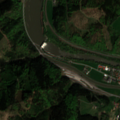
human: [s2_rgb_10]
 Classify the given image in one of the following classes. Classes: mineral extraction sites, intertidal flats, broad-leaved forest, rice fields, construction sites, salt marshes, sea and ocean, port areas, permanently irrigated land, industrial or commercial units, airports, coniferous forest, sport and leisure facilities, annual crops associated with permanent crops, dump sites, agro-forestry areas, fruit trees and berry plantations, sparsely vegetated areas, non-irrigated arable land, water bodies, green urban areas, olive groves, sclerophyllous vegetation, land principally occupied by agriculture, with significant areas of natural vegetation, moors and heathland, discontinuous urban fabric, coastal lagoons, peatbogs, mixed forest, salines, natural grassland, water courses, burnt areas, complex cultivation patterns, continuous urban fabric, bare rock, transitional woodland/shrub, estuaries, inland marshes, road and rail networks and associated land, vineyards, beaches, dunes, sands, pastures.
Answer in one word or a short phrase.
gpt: discontinuous urban fabric, land principally occupied by agriculture, with significant areas of natural vegetation, broad-leaved forest, coniferous forest, mixed forest, water courses